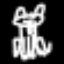
Label: frog